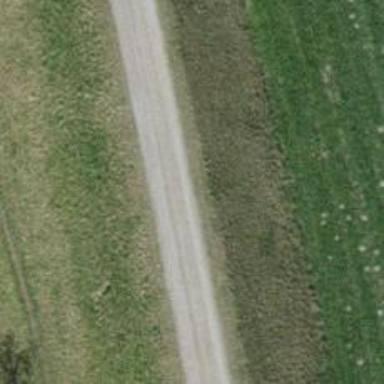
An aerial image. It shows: Track with compacted grade 2 surface.